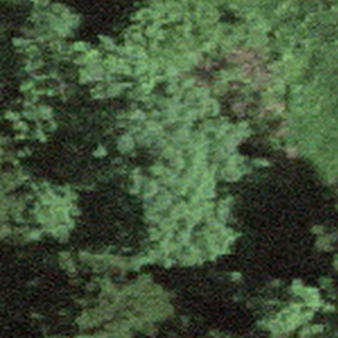
Label: other